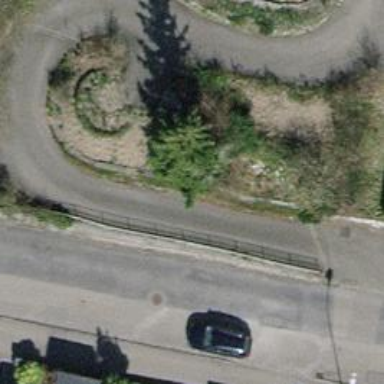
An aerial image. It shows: Urban tree adds touch of nature to the surroundings.